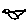
Label: bird